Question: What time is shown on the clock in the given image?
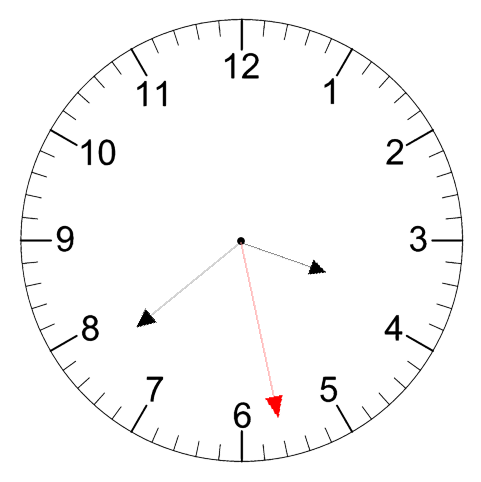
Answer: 03:38:28